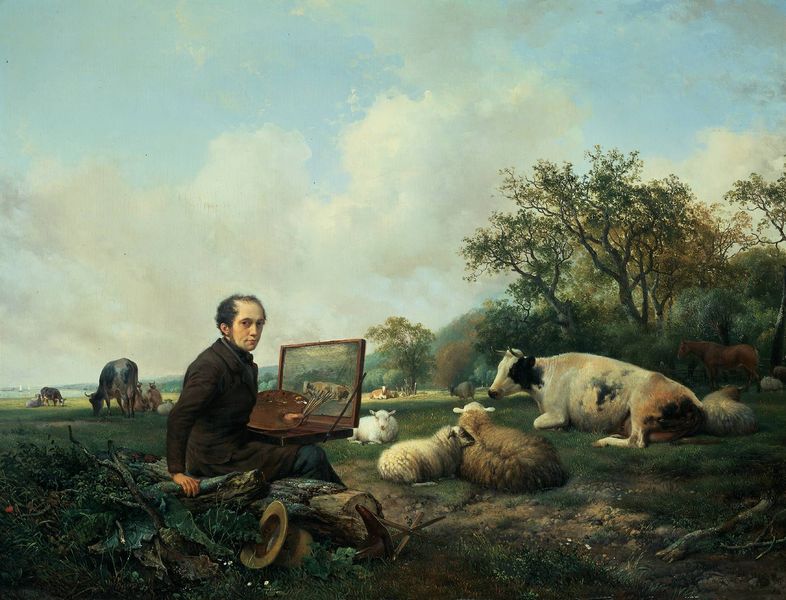
Titel: Selbstporträt in einer Landschaft
Künstler: Hendrikus Van de Sande Bakhuyzen
Standort: Amsterdam
Institution: Rijksmuseum
Schlagwörter: baum, blau, blätter, gemälde, hand, himmel, laub, mann, schatten, weiß, wolken, bäume, grün, landschaft, sitzen, äste, blumen, braun, hell, holz, hut, licht, mund, stuhl, blick, gras, tiere, weg, wiese, wolke, malerei, rock, zylinder, anzug, jacke, gesicht, inkarnat, bild, bildnis, hände, portrait, porträt, schauen, öl, baumstamm, erde, ferne, gräser, horizont, hügel, kühe, natur, stamm, vieh, weide, zweige, busch, büsche, sonne, boden, mantel, sitzend, pflanzen, lippen, ohren, genre, landleben, pferd, fell, hellblau, sommer, wangen, liegen, beobachten, studie, berge, farben, farbe, grasen, herde, kuh, rind, idylle, romantik, wolle, glatze, maler, staffelei, selbstporträt, frühling, lamm, rinder, schaf, tierbild, motiv, pleinair, idyll, künstler, schwarzweiß, selbstbildnis, leinwand, koteletten, malen, palette, pinsel, selbstportät, geheimratsecken, halbglatze, kasten, biedermeier, selbstportrait, gefleckt, zeichnen, scharnier, geäst, reise, wanderer, maul, rinde, anblick, dreck, freiluftmalerei, wegrand, hörner, freien, bild im bild, studium, malkasten, sitzender, buntvieh, gescheckt, lämmer, schafe, schaaf, schaafe, ausruhen, zeichner, baumstumpf, hoz, idyllische, idyllische landschaft, koffer, schwarzbunt, stäme, verschattet, wiederkäuen, schafherde, bukolisch, weisen, malend, woese, selbstportait, palete, solo, himmelwolken, plenair, nutztiere, schafr, landsschaft, maler und motiv, ku, liegen ruhen, pemann, weode, stamm#, künsstler